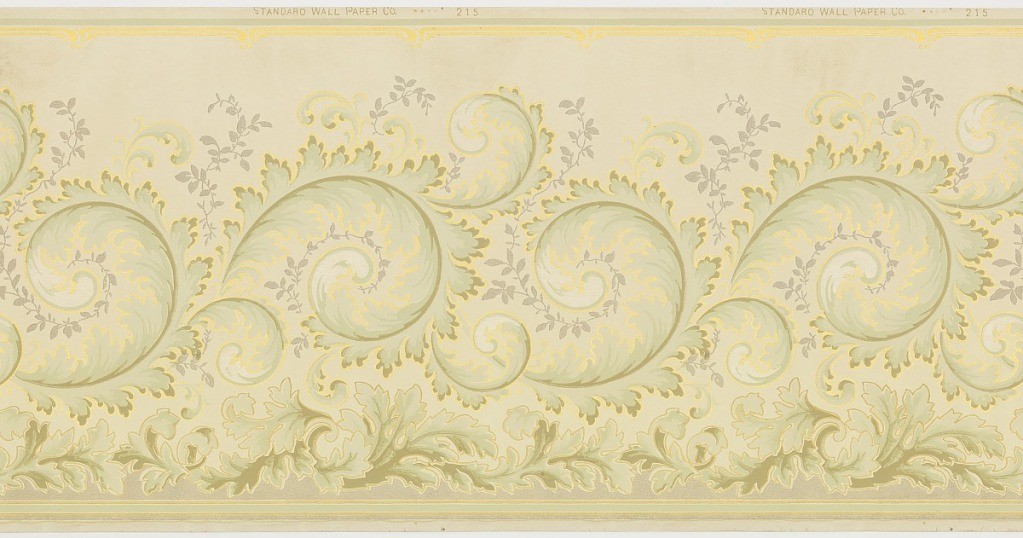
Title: Frieze
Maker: Standard Wall-Paper Company, Standard Wall-Paper Company, Pittsburgh, Pennsylvania
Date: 1905–1915
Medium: Machine-printed paper, liquid mica
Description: Large scale scrolling acanthus leaf design, repetitive in a wave-like formation on a cream ground with a gray background. Printed in gray, silver, gold, and shades of green.